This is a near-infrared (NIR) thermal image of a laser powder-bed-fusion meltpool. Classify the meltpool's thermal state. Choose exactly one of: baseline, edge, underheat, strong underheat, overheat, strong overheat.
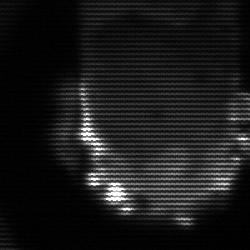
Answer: baseline